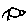
Label: bird